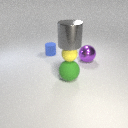
large purple metal sphere behind large green rubber sphere